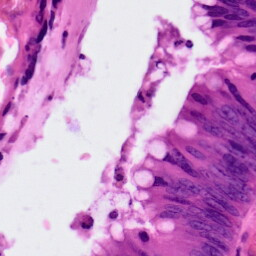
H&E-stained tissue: Colon